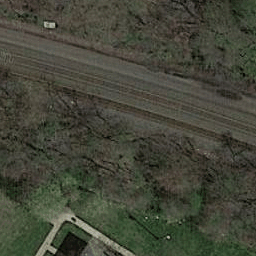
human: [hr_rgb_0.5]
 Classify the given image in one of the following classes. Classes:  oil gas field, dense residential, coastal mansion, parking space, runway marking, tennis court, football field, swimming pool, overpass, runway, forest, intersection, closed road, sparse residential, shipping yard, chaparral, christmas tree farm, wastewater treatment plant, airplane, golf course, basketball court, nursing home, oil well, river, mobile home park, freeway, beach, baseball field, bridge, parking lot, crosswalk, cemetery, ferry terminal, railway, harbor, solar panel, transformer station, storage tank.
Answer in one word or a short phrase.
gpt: railway